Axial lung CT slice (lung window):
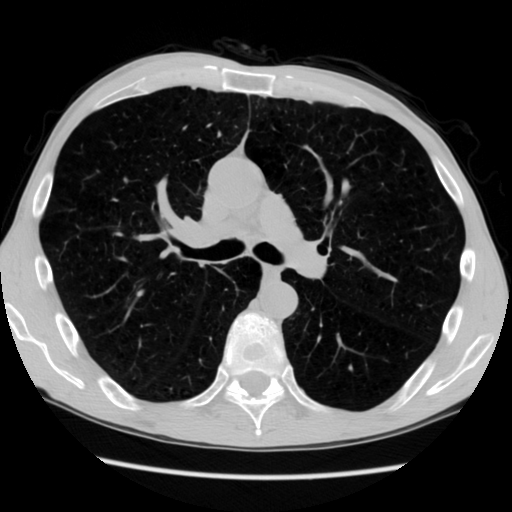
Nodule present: no